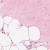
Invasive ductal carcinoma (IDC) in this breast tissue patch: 0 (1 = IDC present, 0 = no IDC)